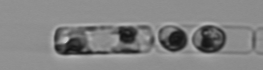
Label: Guinardia_delicatula_TAG_internal_parasite